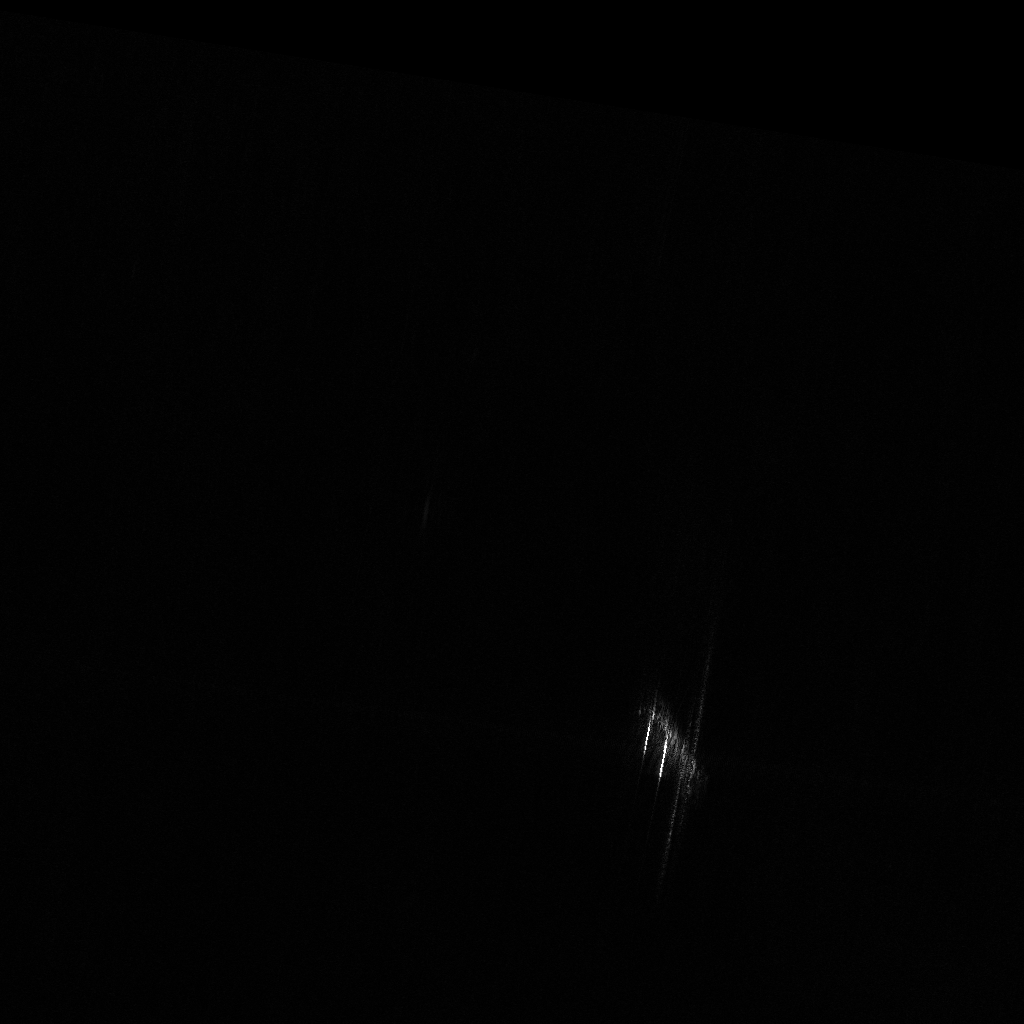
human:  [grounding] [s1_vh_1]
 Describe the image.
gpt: In the satellite image, there is  <ref>1 large container </ref> <box>[[60, 71, 70, 74, 53]]</box> located at bottom.